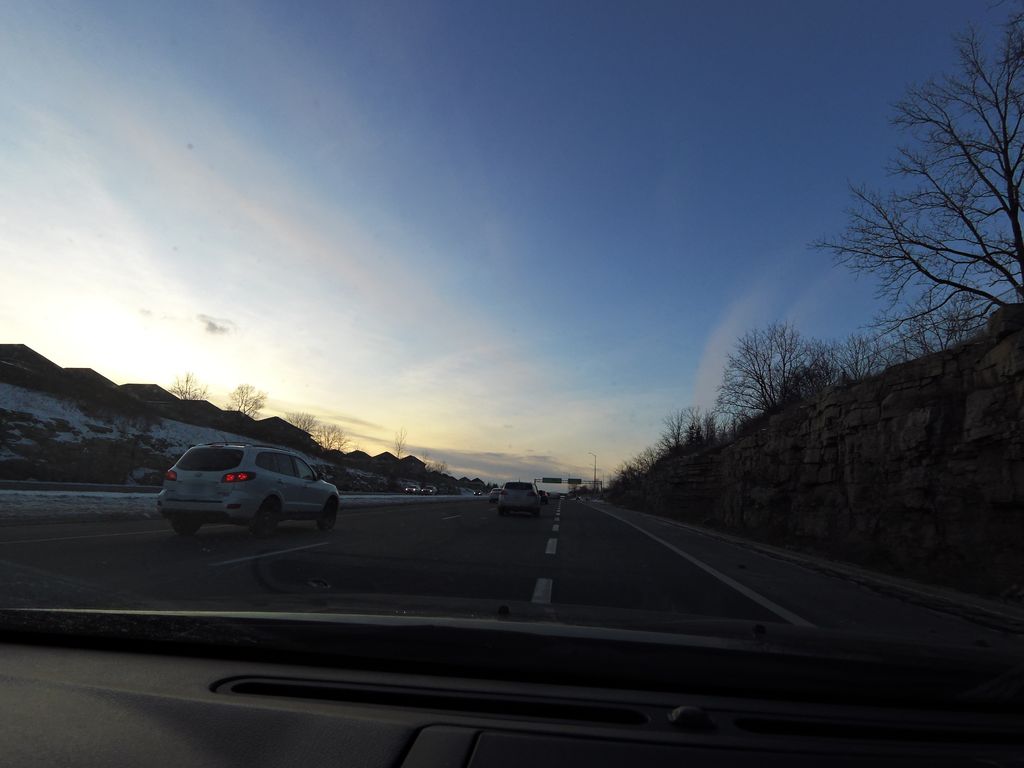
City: hamilton